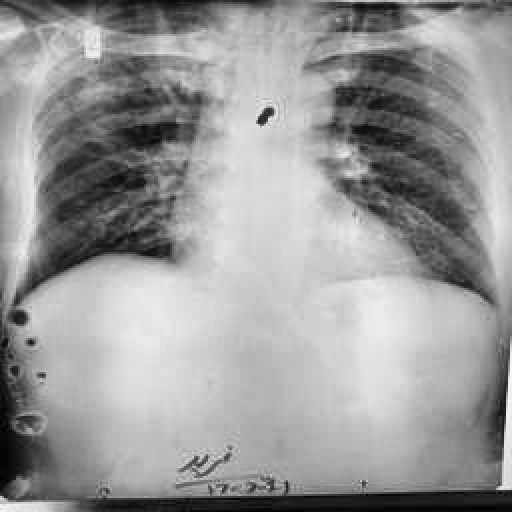
Finding: TUBERCULOSIS